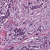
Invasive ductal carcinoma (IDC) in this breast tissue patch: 1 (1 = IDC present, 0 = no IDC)